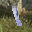
Label: 1